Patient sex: M
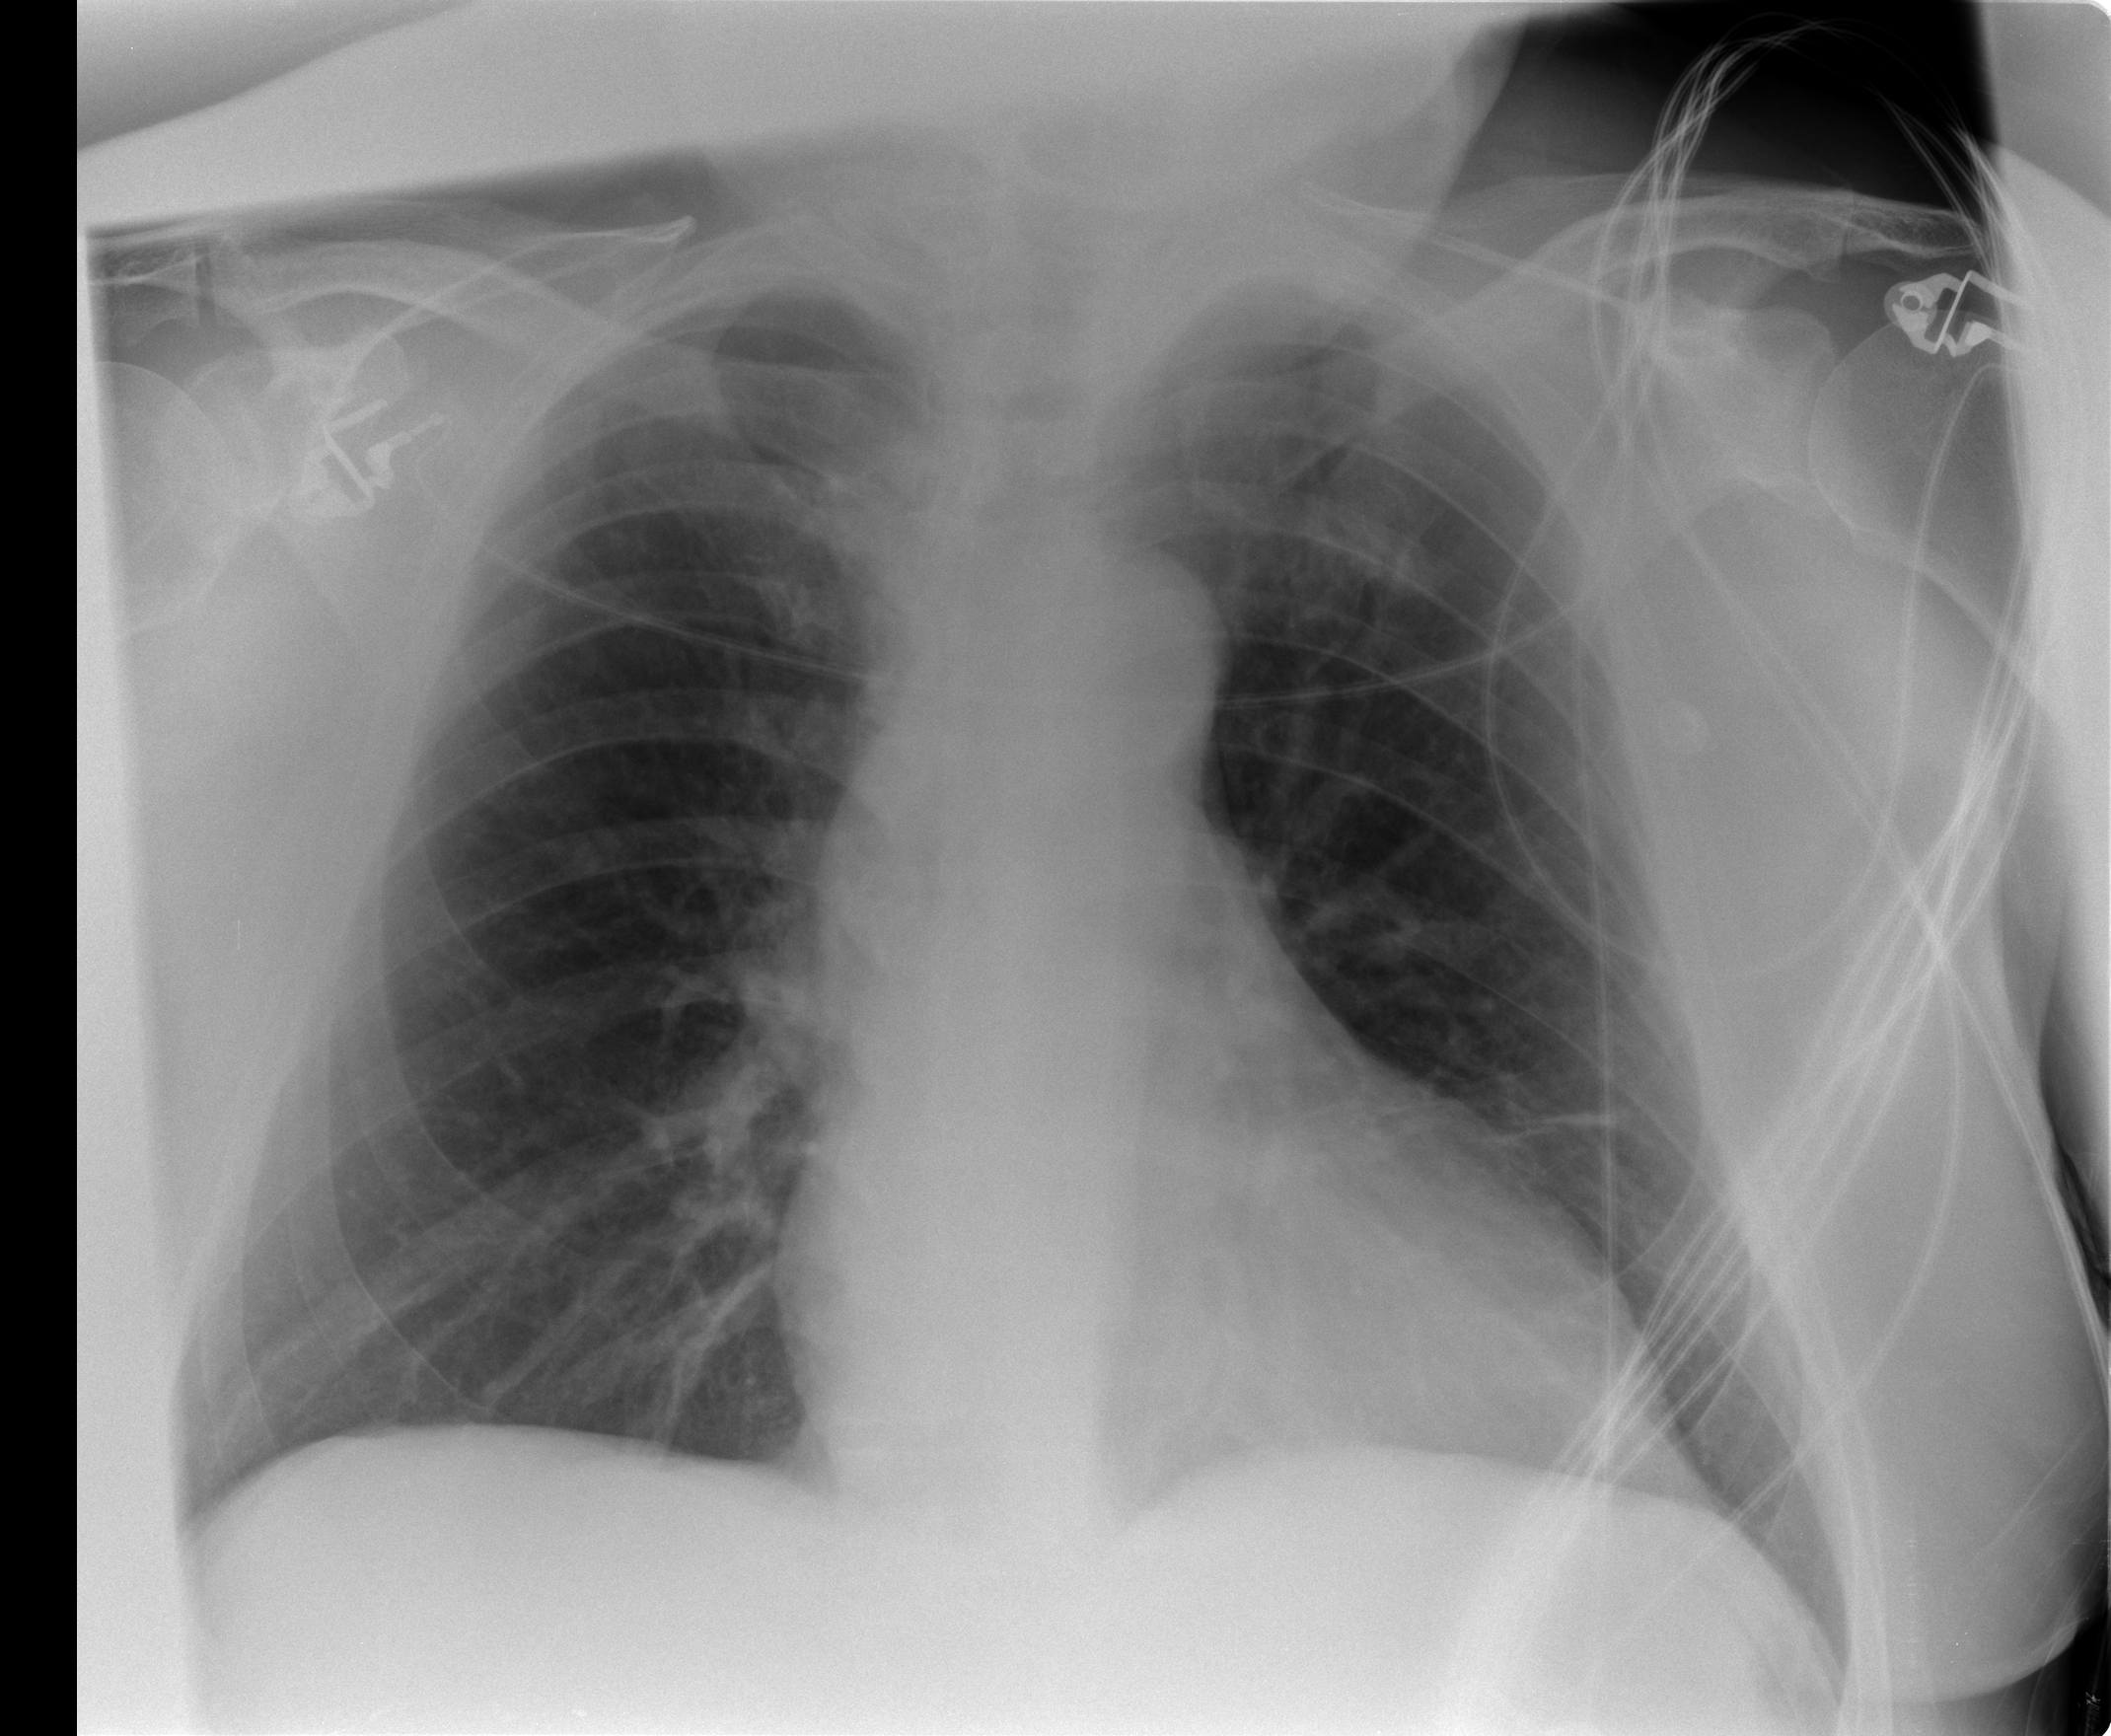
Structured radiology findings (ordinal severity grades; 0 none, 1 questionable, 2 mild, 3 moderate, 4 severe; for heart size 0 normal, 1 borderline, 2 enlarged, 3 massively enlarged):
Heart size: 1
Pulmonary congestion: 0
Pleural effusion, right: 0
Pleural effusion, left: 0
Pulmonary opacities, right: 0
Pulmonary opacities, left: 0
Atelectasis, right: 2
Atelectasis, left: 2